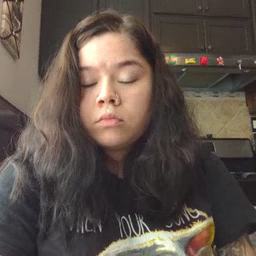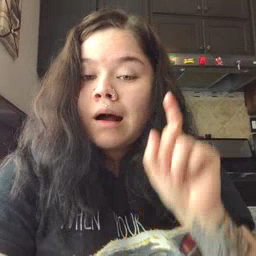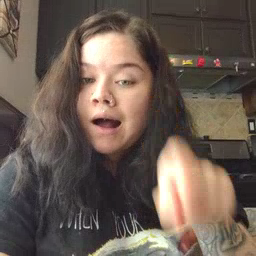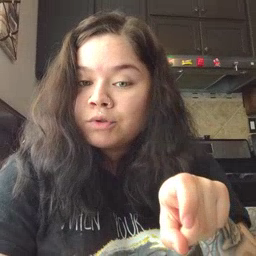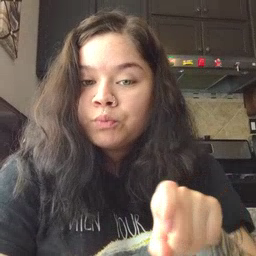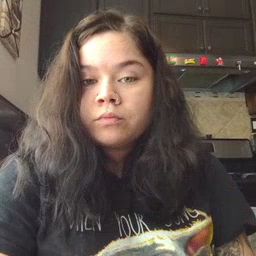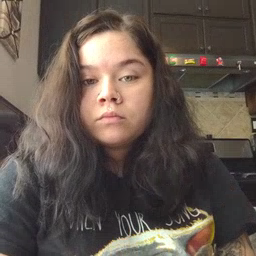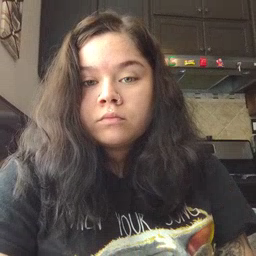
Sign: haveto